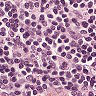
Metastatic tissue present: no